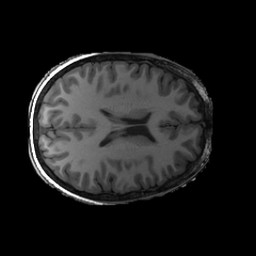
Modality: T1w
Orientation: axial
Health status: ill
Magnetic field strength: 3 T